Question: I am facing a really strange issue:
I am instantiating multiple 'UIImageView' inside a 'for loop' with the method 'CGRectMake', the y origin I am giving seems to be totally wrong on the screen:
Here is my code:
'''
- (void)makeTheView
{
self.view.backgroundColor = [UIColor whiteColor];
UIScrollView *header = [[UIScrollView alloc] initWithFrame:CGRectMake(0, 64, self.view.frame.size.width, 100)];
header.backgroundColor = [UIColor colorWithRed:254/255.0f green:255/255.0f blue:213/255.0f alpha:1.0f];
[self.view addSubview:header];
for (int i = 0; i < 10; i++) {
UIImageView *avatar = [[UIImageView alloc] initWithFrame:CGRectMake(5 + i * 75, 5, 70, 70)];
avatar.image = [UIImage imageNamed:@"bo_pic_baby5.jpg"];
[avatar.layer setCornerRadius:8.0];
avatar.layer.masksToBounds = YES;
NSLog(@"%f", avatar.frame.origin.y);
UILabel *title = [[UILabel alloc] initWithFrame:CGRectMake(0, 50, avatar.frame.size.width, 20)];
title.backgroundColor = [UIColor colorWithRed:148/255.0f green:148/255.0f blue:148/255.0f alpha:0.5f];
title.font = [UIFont fontWithName:@"Arial" size:15];
title.text = @"Cui Jian ";
title.textAlignment = NSTextAlignmentCenter;
title.textColor = [UIColor whiteColor];
[avatar addSubview:title];
[header addSubview:avatar];
}
}
'''
According to this code 'avatar' is within 'header' at 5px from the top of 'header'.
But the following is what I obtain visually:

'header'
This is not a real issue since I can reevaluate my frames like this :
'''
CGRectMake(5 + i * 75, - 20, 70, 70)
'''
but it looks really weird, and I am quite sure I am missing something totally trivial here...
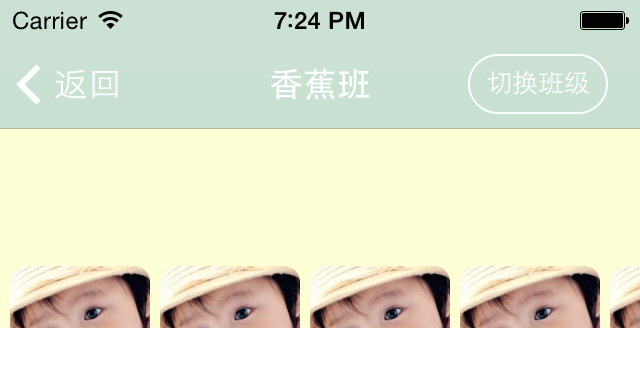
Answer: I think this will be fixed by:
'''
self.automaticallyAdjustsScrollViewInsets = NO;
'''
Since iOS 7, view controllers automatically adjust scroll view insets so that the scroll view content is not hidden behind the navigation bar because it expects scroll views to start at the top of the screen.
However, the usual solution is to just set the scrollview 'frame.origin.y' to '0'.